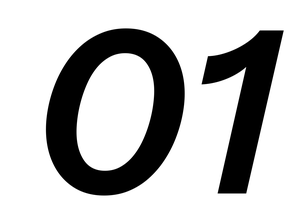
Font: InstrumentSans-Italic_SemiBold_Italic